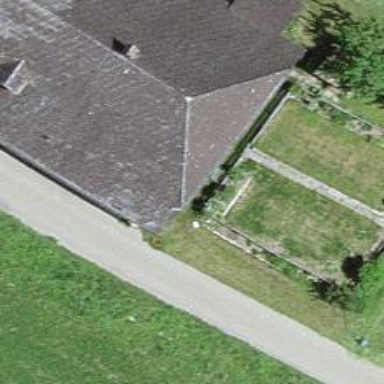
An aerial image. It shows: Farm building.